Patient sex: M
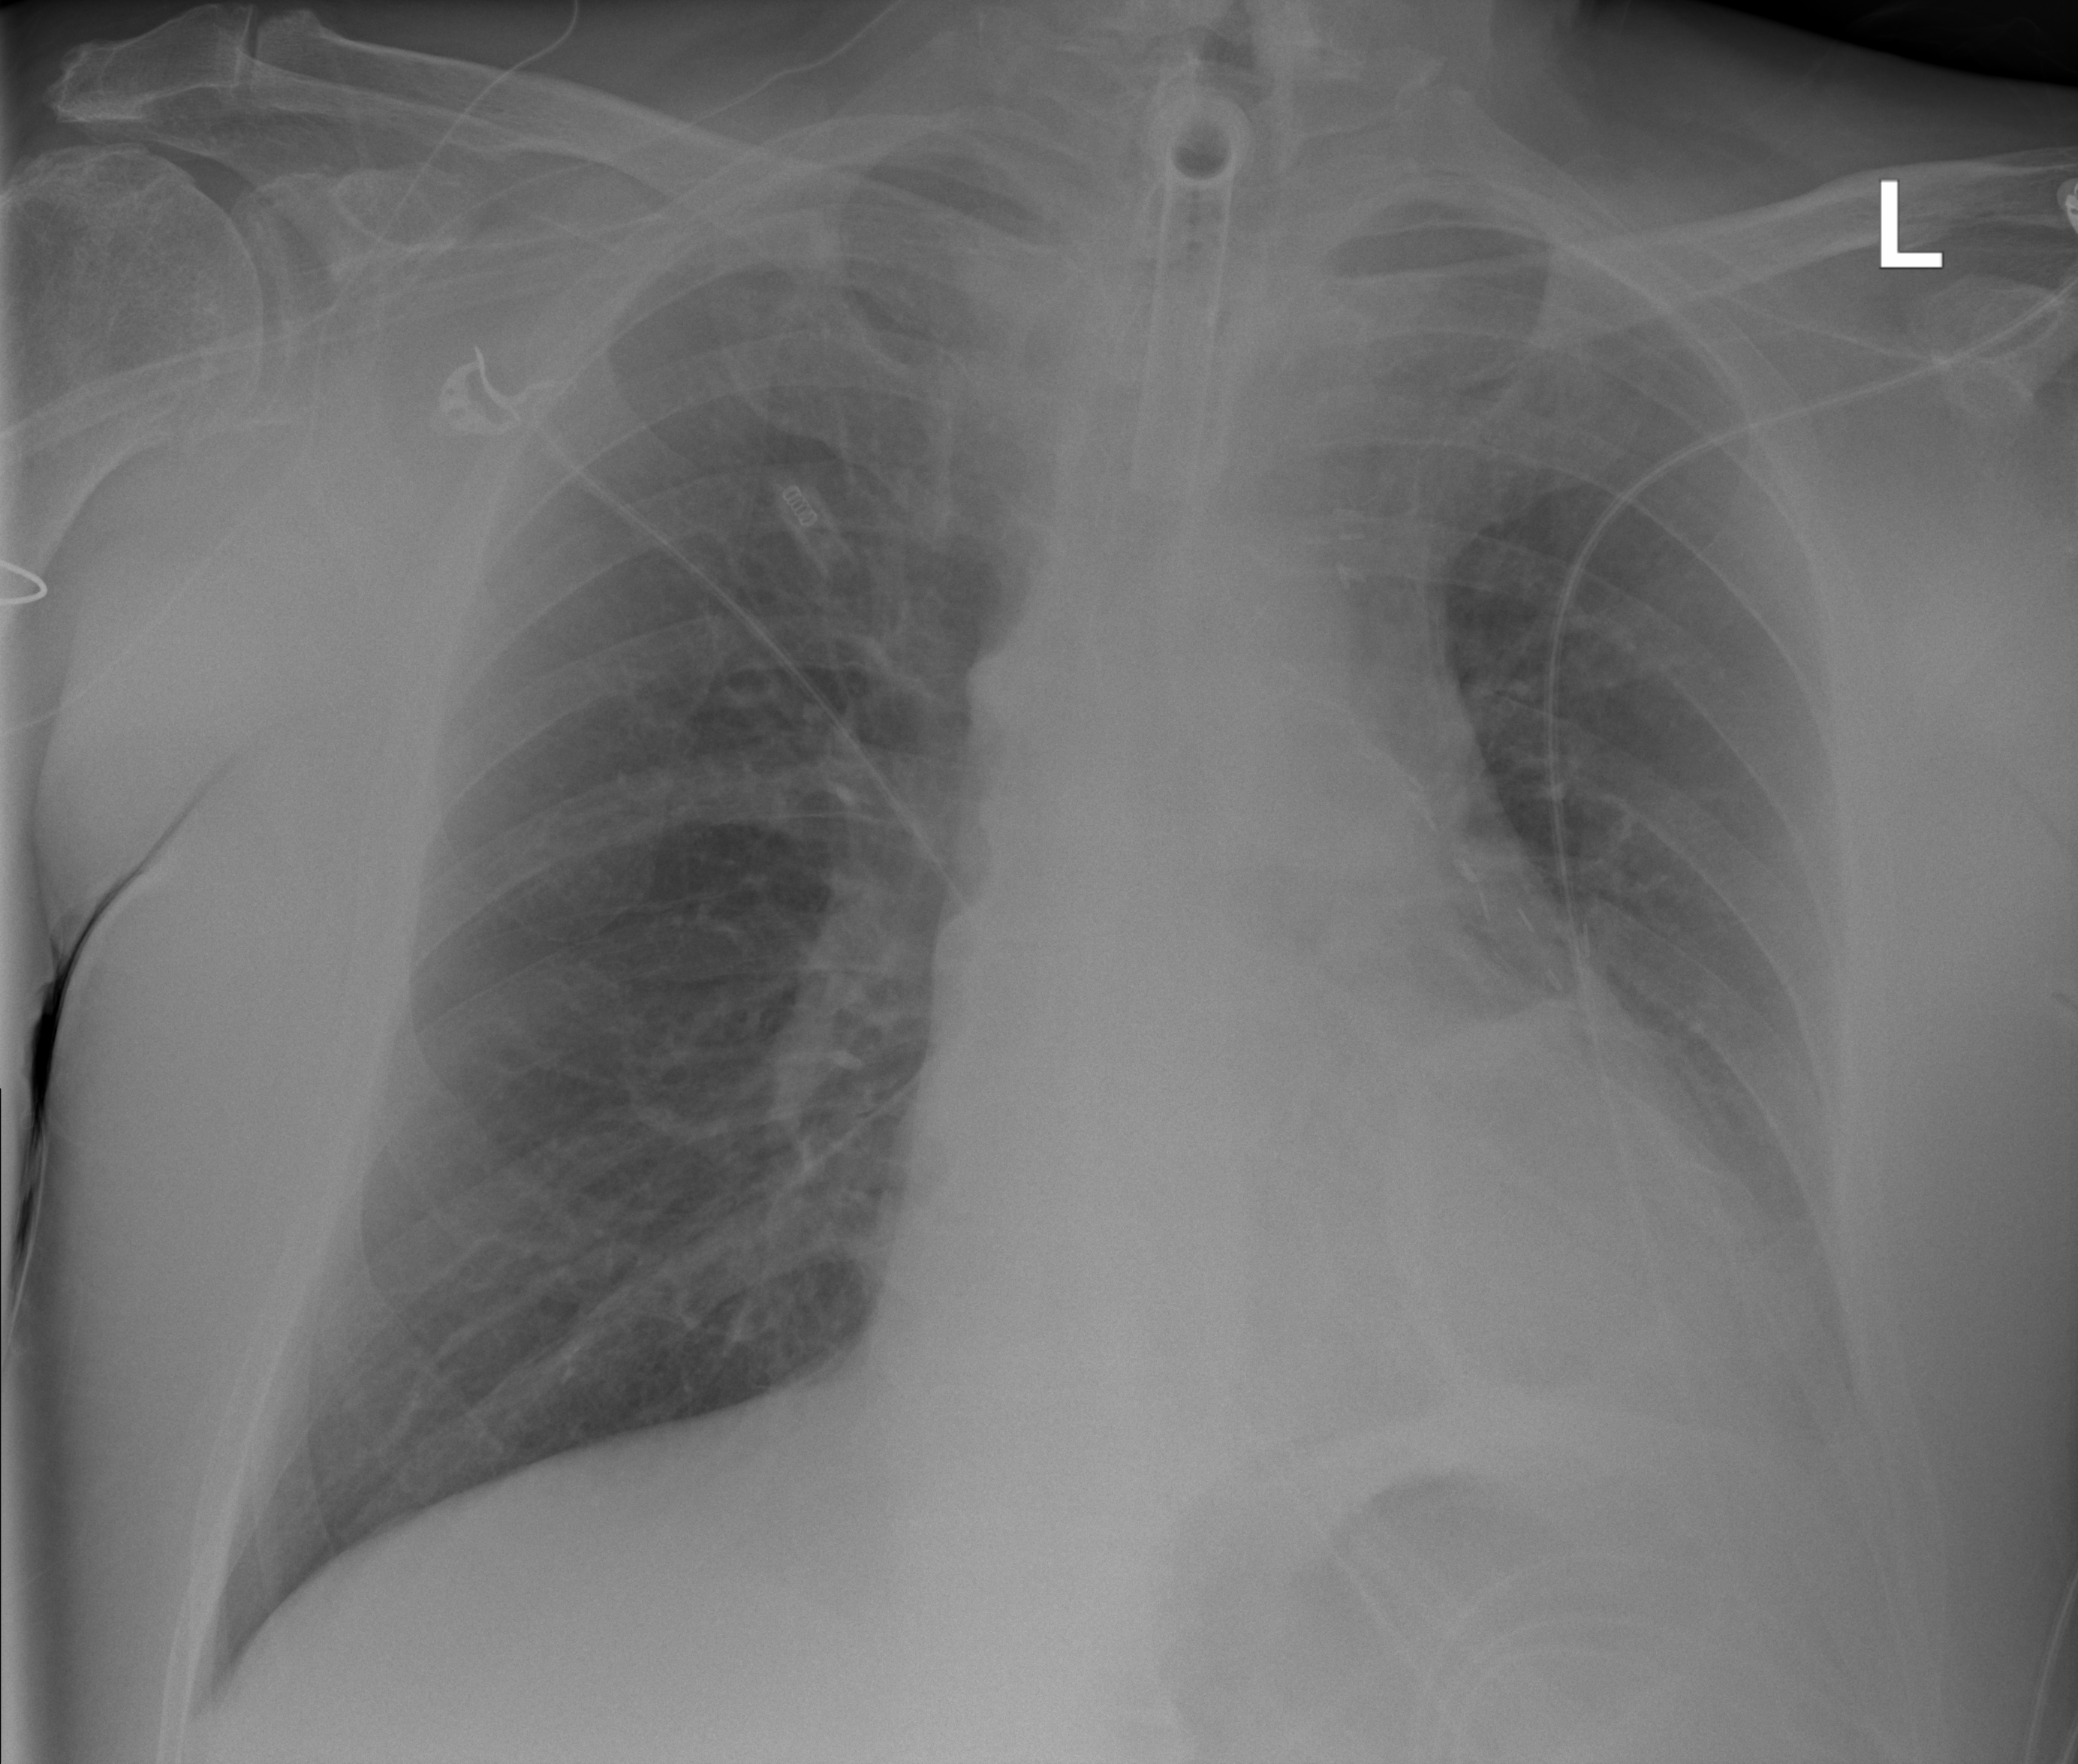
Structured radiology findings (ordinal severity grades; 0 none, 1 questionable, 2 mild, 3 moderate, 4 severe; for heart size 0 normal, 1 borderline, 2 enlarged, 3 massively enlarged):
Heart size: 2
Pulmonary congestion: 2
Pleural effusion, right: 0
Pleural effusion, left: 3
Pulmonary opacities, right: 0
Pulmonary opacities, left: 1
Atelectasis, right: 0
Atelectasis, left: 2